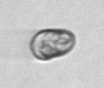
Label: Dinophyceae